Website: walmart
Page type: added-to-cart
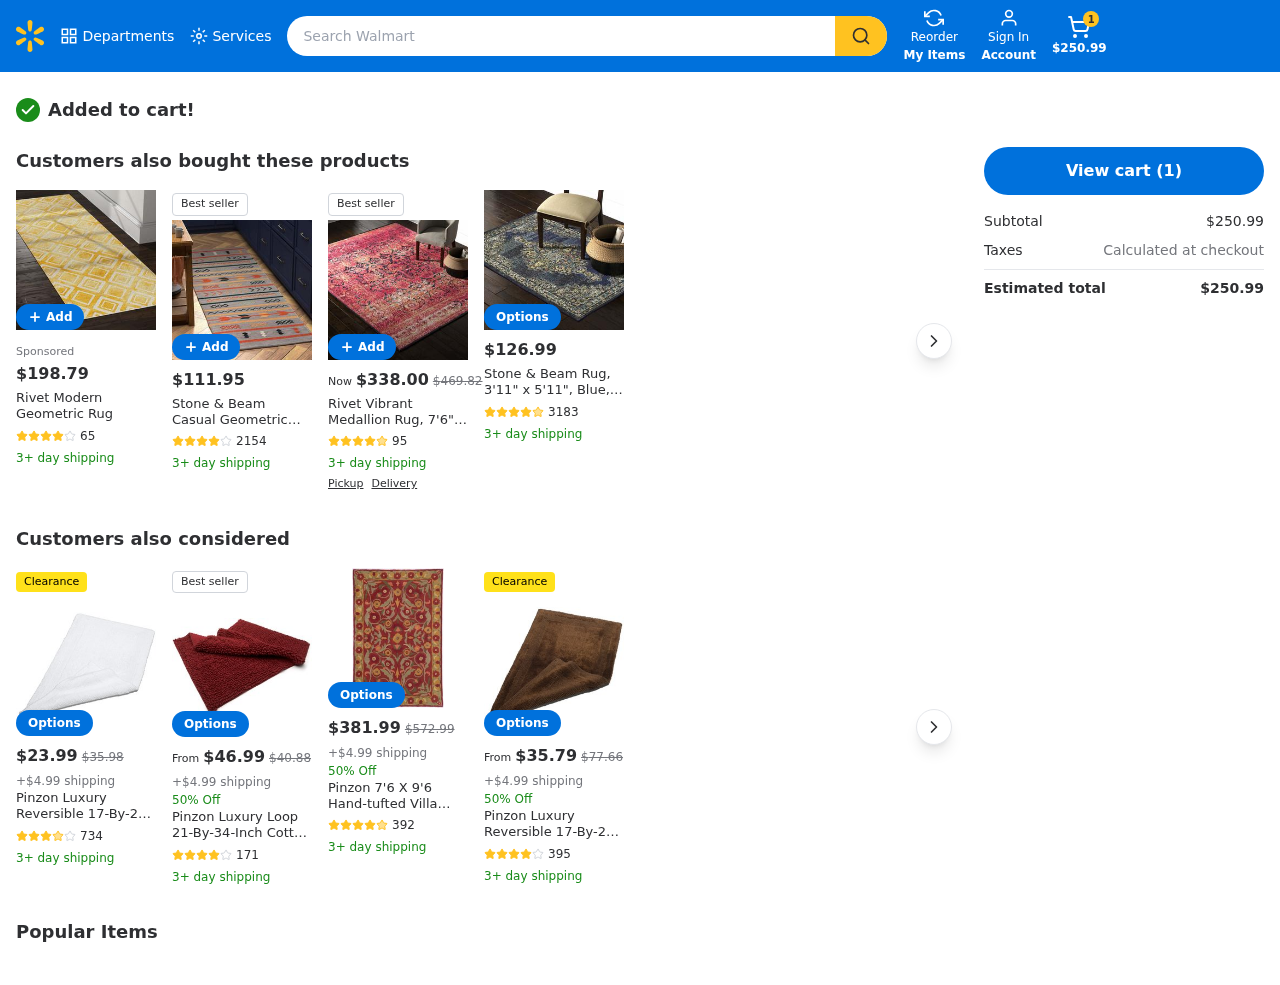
Product elements: key: PRODUCT2_NAME
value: Rivet Modern Geometric Rug
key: PRODUCT2_NUM_RATINGS
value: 65
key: PRODUCT2_PRICE
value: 198.79
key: PRODUCT2_RATING
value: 4
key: PRODUCT3_NAME
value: Stone & Beam Casual Geometric Cotton Area Rug
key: PRODUCT3_NUM_RATINGS
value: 2154
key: PRODUCT3_PRICE
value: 111.95
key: PRODUCT3_RATING
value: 4.2
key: PRODUCT4_NAME
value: Rivet Vibrant Medallion Rug, 7'6" x 9'6", Pink
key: PRODUCT4_NUM_RATINGS
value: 95
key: PRODUCT4_PRICE
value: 338
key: PRODUCT4_RATING
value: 4.5
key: PRODUCT5_NAME
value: Stone & Beam Rug, 3'11" x 5'11", Blue, Navy, Multicolor
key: PRODUCT5_NUM_RATINGS
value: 3183
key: PRODUCT5_PRICE
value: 126.99
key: PRODUCT5_RATING
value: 4.6
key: PRODUCT6_NAME
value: Pinzon Luxury Reversible 17-By-24-Inch Bath Rug, White
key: PRODUCT6_NUM_RATINGS
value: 734
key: PRODUCT6_PRICE
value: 23.99
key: PRODUCT6_RATING
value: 3.8
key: PRODUCT7_NAME
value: Pinzon Luxury Loop 21-By-34-Inch Cotton Bath Rug, Brick
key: PRODUCT7_NUM_RATINGS
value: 171
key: PRODUCT7_PRICE
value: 46.99
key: PRODUCT7_RATING
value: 4.3
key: PRODUCT8_NAME
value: Pinzon 7'6 X 9'6 Hand-tufted Villa Wool Rug
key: PRODUCT8_NUM_RATINGS
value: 392
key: PRODUCT8_PRICE
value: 381.99
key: PRODUCT8_RATING
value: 4.7
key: PRODUCT9_NAME
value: Pinzon Luxury Reversible 17-By-24-Inch Bath Rug, Espresso
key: PRODUCT9_NUM_RATINGS
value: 395
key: PRODUCT9_PRICE
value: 35.79
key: PRODUCT9_RATING
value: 4.4
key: PRODUCT4_ORIGINAL_PRICE
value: $469.82
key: PRODUCT6_ORIGINAL_PRICE
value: $35.98
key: PRODUCT7_ORIGINAL_PRICE
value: $40.88
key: PRODUCT8_ORIGINAL_PRICE
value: $572.99
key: PRODUCT9_ORIGINAL_PRICE
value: $77.66
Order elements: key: ORDER_NUM_ITEMS
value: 1
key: ORDER_SUBTOTAL
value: $250.99
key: ORDER_TOTAL
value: $250.99
Search elements: key: HEADER_SEARCH
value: Search Walmart